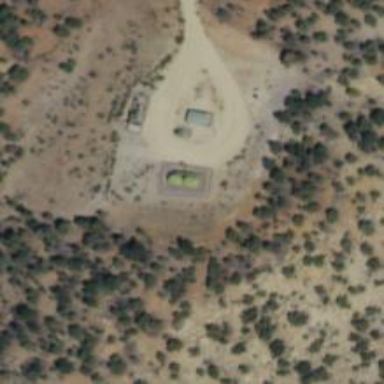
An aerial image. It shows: Storage tank with man-made structure.